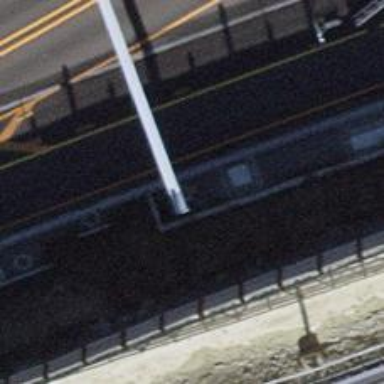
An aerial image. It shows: Traffic signal gantry.